A scalogram of one vibration snapshot from a rotating bearing is shown, computed with a continuous wavelet transform. Classify the bearing condition as one of: normal, inner_race, outer_race, ball.
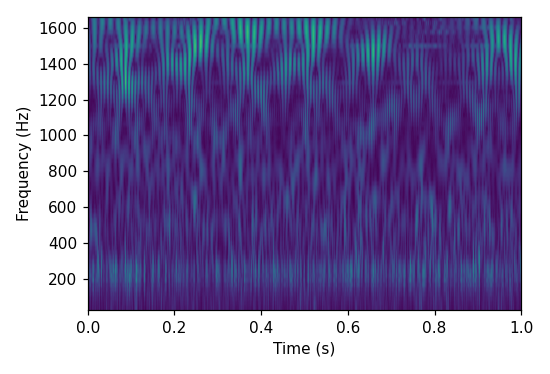
Answer: normal